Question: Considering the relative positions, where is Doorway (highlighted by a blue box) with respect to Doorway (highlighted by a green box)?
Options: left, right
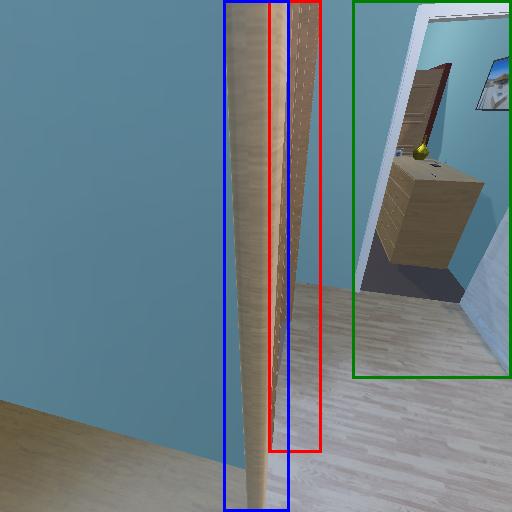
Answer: left